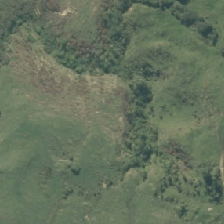
Land cover: high_producing_grassland